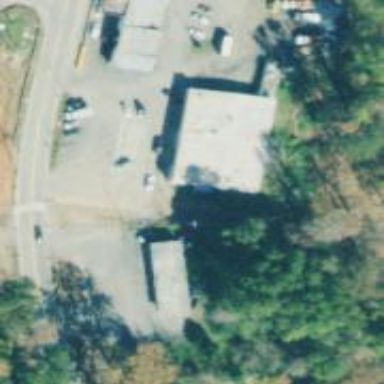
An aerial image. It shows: Convenience shop.